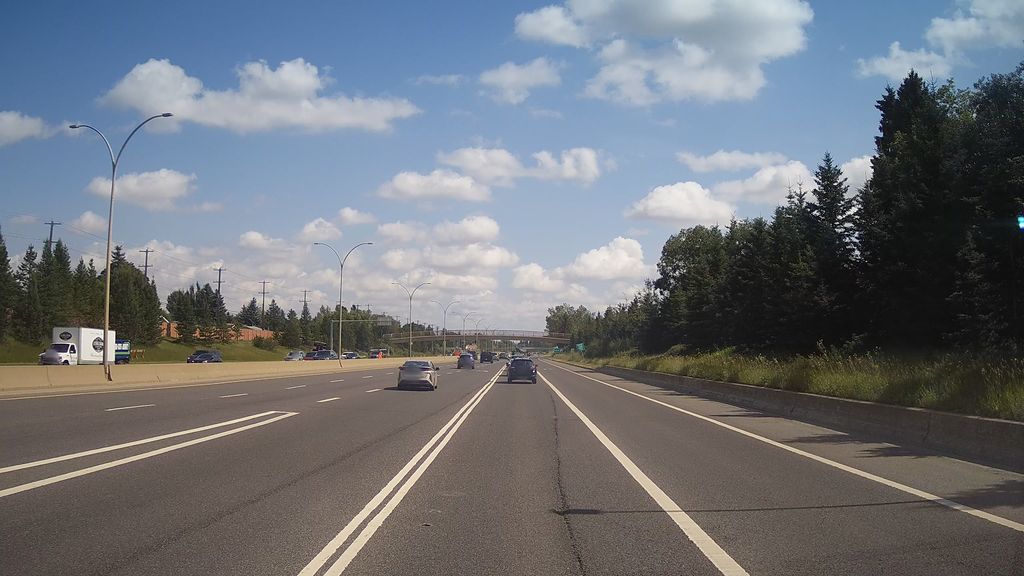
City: edmonton